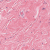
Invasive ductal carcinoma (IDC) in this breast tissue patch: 0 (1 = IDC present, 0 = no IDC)